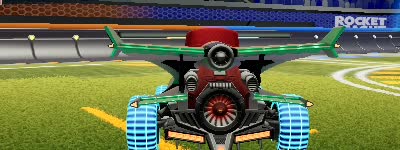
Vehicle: aftershock